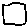
Label: square